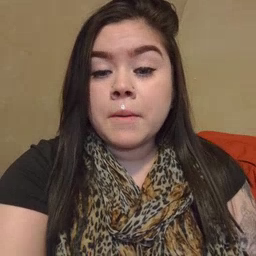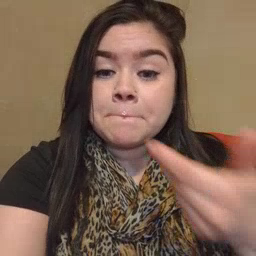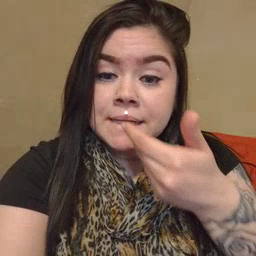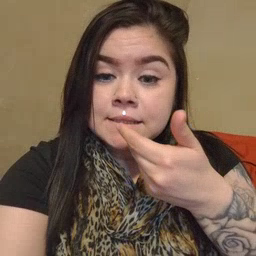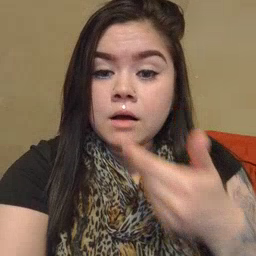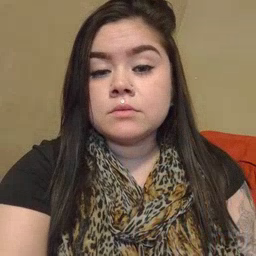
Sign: pizza